Question: I made a simple Java program using a . I want to know how is it called or what type it is. Maybe is it an ? Maybe a ?
If a ask something about <URL>

in a forum, I would like to do it properly! I used .
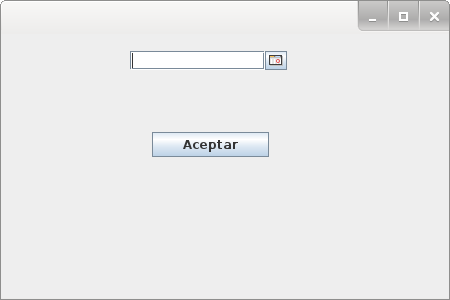
Answer: Your wording is unclear, so I'm not exactly sure what you're asking. But it seems like that would just be called a Java desktop application.